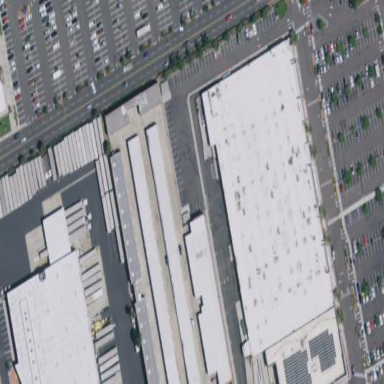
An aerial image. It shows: Retail building.